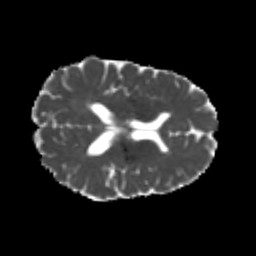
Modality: MD
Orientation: axial
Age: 20
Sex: male
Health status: healthy
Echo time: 0.074 s